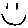
Label: smiley face